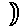
Label: moon